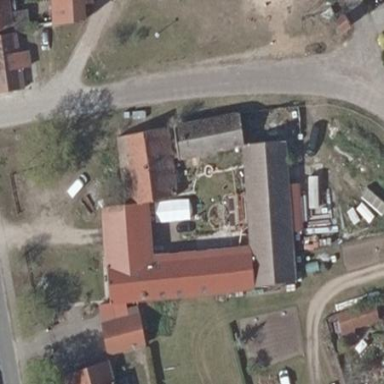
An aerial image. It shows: Historic farm.